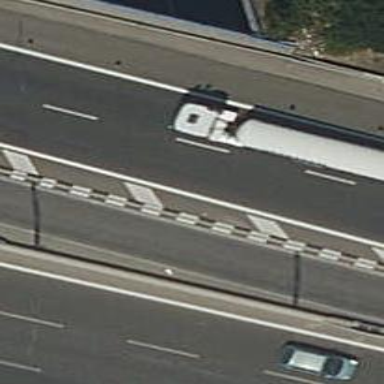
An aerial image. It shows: Asphalt motorway link.